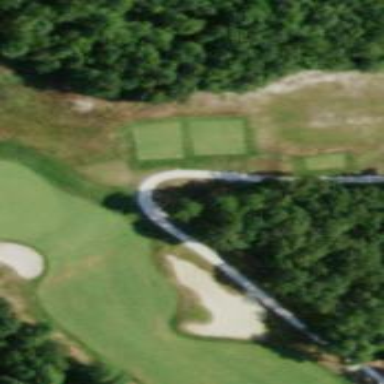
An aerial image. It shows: Pathway for golfing.